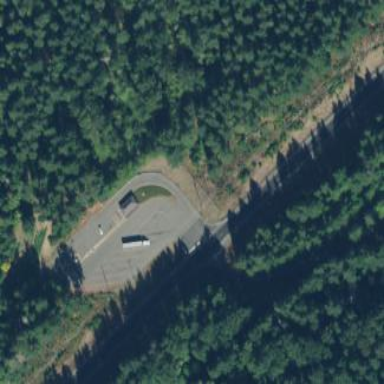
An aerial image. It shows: Rest area on the road.